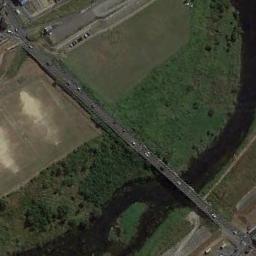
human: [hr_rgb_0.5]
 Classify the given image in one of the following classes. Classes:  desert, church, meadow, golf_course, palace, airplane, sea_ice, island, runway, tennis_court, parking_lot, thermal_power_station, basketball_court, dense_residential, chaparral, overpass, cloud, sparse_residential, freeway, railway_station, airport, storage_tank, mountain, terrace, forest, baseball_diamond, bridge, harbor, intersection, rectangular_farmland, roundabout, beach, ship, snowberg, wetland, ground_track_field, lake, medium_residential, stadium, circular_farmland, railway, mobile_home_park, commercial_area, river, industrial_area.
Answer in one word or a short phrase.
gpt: bridge